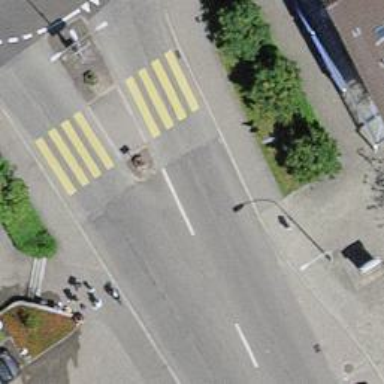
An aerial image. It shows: Steps made of asphalt.